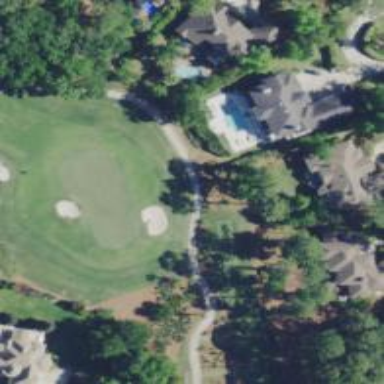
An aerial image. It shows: Golf cartpath that is also road path.